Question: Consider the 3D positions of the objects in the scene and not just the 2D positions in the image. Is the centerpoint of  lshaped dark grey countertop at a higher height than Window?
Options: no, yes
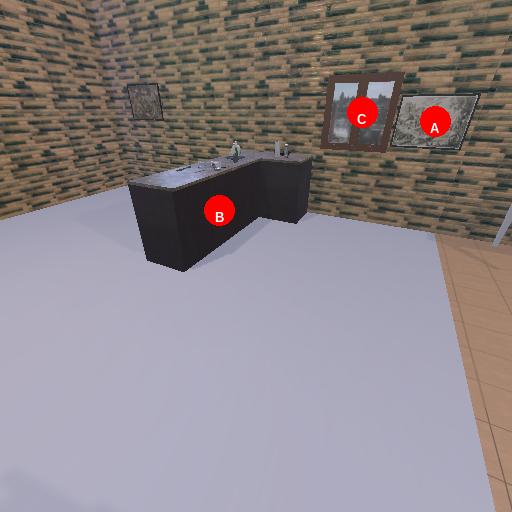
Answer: no